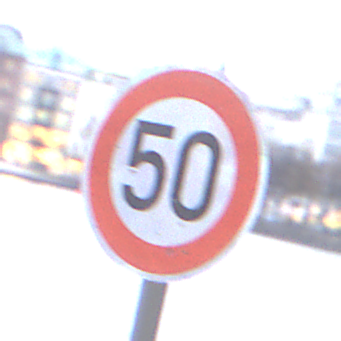
Verkehrszeichen: Geschwindigkeit50
Umgebung: Outdoor, Urban
Tageszeit: MorningAfternoon
Wetter: Overcast
Licht: Natural
Jahreszeit: NotSpecified
Kontrast: LowContrast